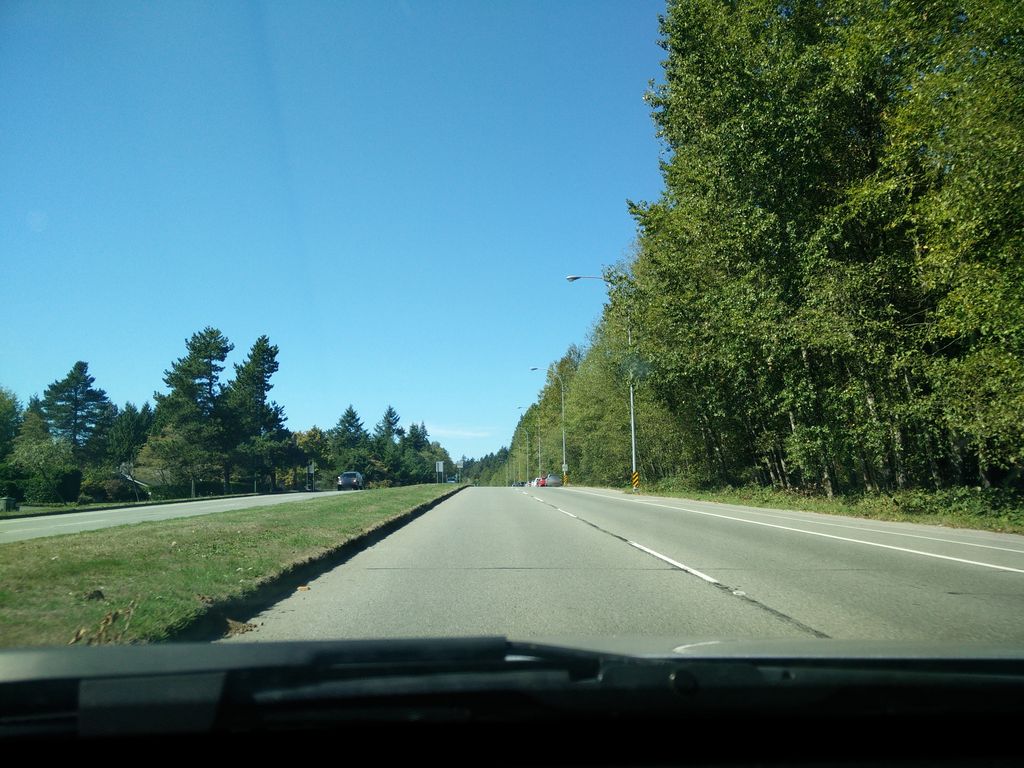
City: vancouver